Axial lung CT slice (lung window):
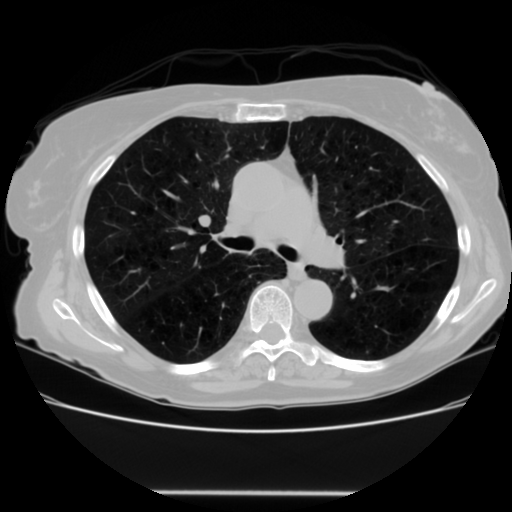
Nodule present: no